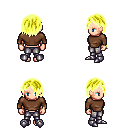
a pixel art fantasy rpg character, female body template, human, light skin, brown long-sleeve shirt, metal pants, gold bangs hairstyle, bracelets, metal boots, four views (front, back, left, right), 2x2 character sprite sheet, small pixel art, hard edges, no anti-aliasing